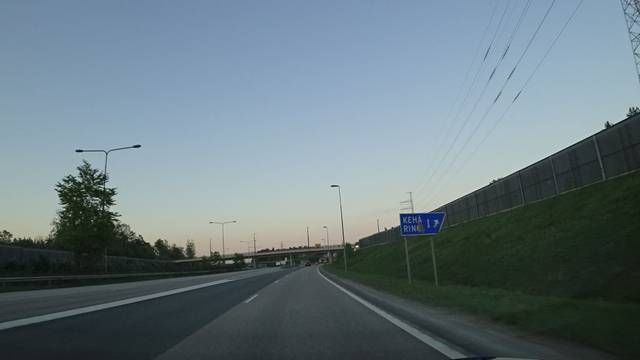
Region: Finland
Coordinates: 60.208, 24.807